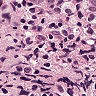
Metastatic tissue present: yes